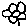
Label: flower